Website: apple
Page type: billing-address
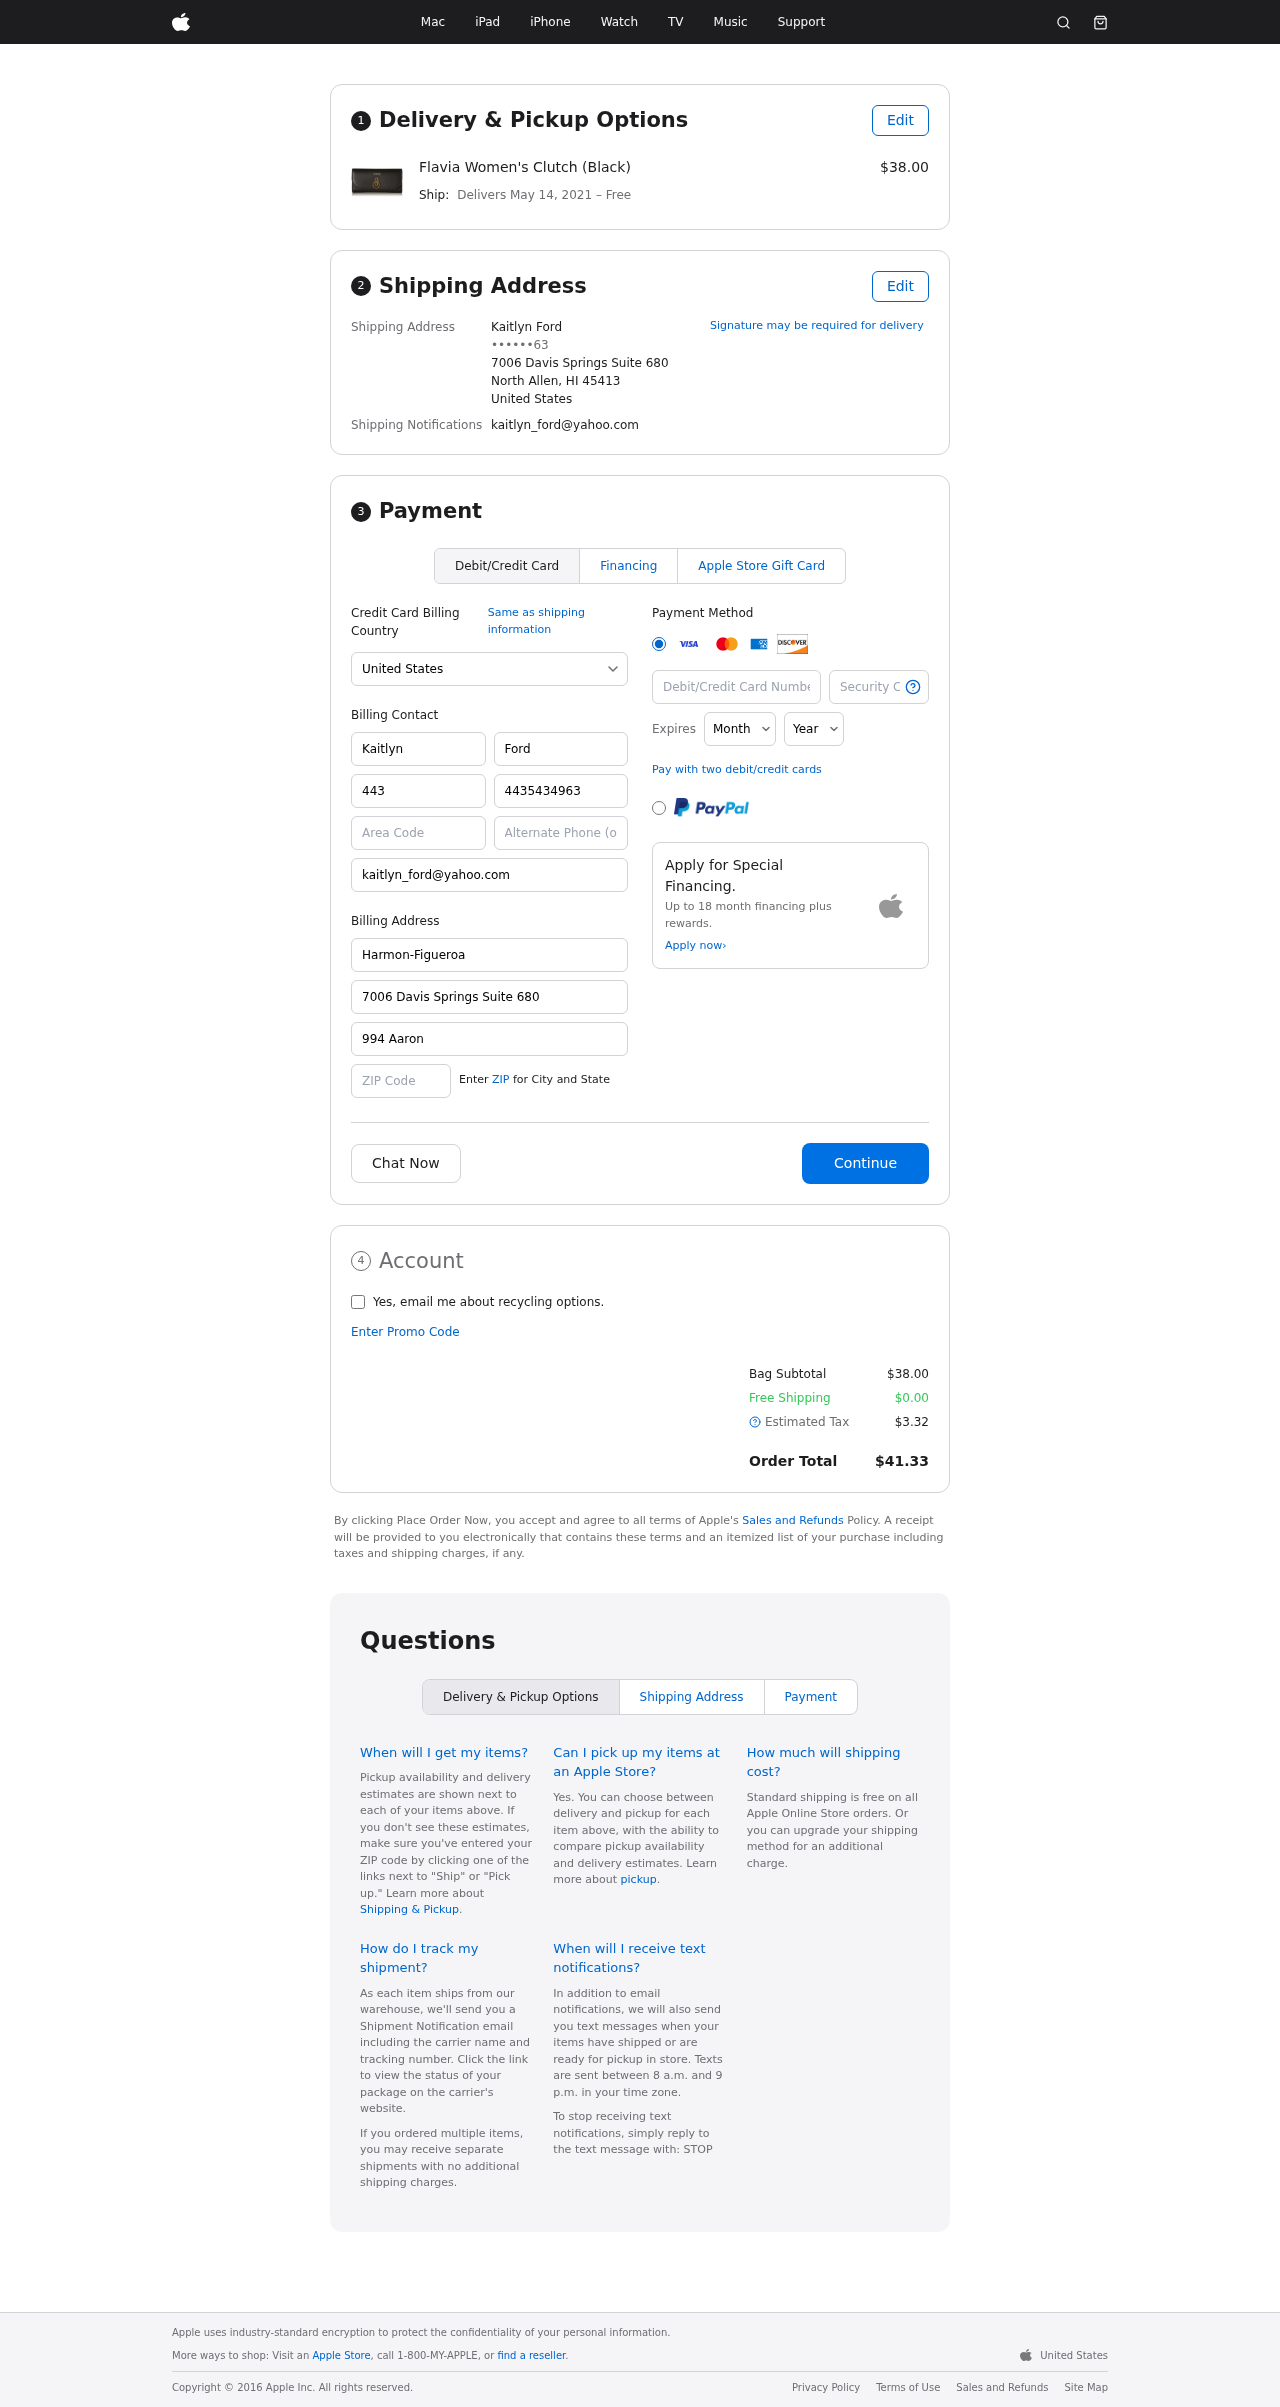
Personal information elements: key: PII_CARD_CVV
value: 2890
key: PII_CARD_EXPIRY_MONTH
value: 08
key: PII_CARD_EXPIRY_YEAR
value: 28
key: PII_CARD_NUMBER
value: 3443 2466 3325 453
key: PII_CITY_STATE_ZIP
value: North Allen, HI 45413
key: PII_COUNTRY
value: United States
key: PII_EMAIL
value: kaitlyn_ford@yahoo.com
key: PII_FULLNAME
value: Kaitlyn Ford
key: PII_STREET
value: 7006 Davis Springs Suite 680
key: PII_PHONE_MASKED
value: ••••••63
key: PII_BILLING_FIRSTNAME
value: Kaitlyn
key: PII_BILLING_LASTNAME
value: Ford
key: PII_BILLING_PHONE_AREA
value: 443
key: PII_BILLING_PHONE
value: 4435434963
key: PII_BILLING_EMAIL
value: kaitlyn_ford@yahoo.com
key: PII_BILLING_COMPANY
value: Harmon-Figueroa
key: PII_BILLING_STREET
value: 7006 Davis Springs Suite 680
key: PII_BILLING_STREET2
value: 994 Aaron Mission
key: PII_BILLING_POSTCODE
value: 45413
Product elements: key: PRODUCT1_NAME
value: Flavia Women's Clutch (Black)
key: PRODUCT1_PRICE
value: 38
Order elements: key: ORDER_DELIVERY_DATE
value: May 14, 2021
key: ORDER_SUBTOTAL
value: $38.00
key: ORDER_SHIPPING_COST
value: $0.00
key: ORDER_TAX
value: $3.32
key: ORDER_TOTAL
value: $41.33